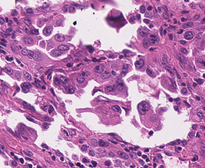
Tumor epithelial tissue: yes
Tumor-associated stroma tissue: yes
Normal tissue: no